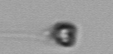
Label: Apedinella